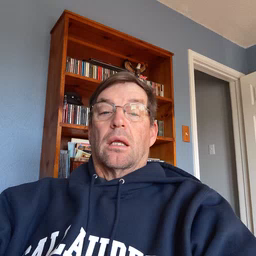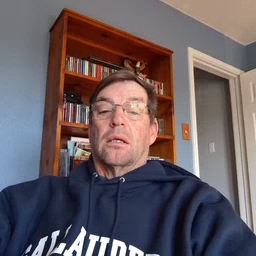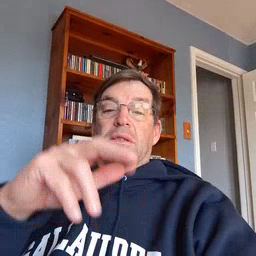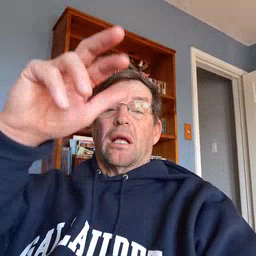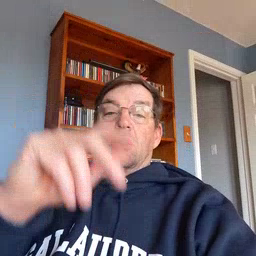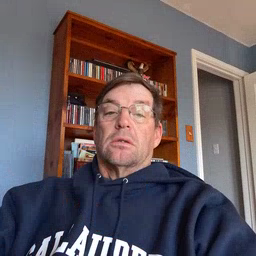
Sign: stairs